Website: home-depot
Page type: customer-info-address
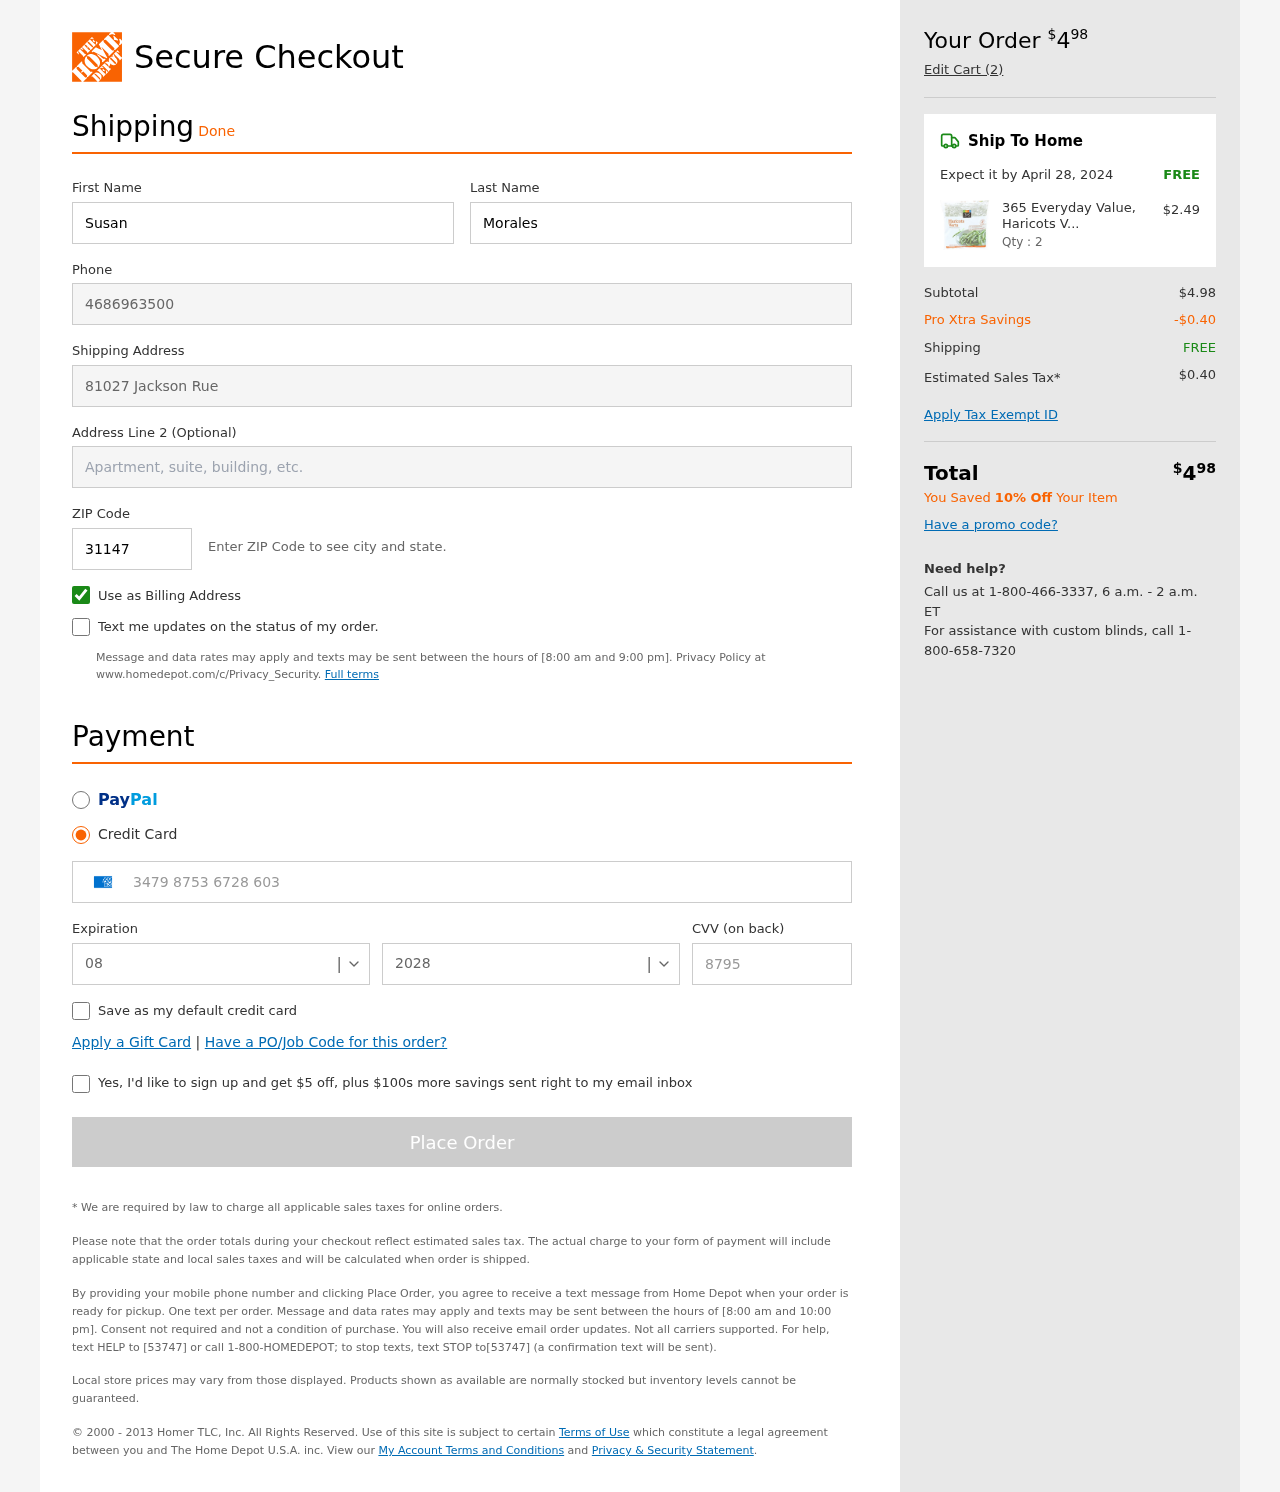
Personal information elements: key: PII_CARD_CVV
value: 8795
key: PII_CARD_EXPIRY_MONTH
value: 08
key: PII_CARD_EXPIRY_YEAR
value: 28
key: PII_CARD_NUMBER
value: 3479 8753 6728 603
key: PII_FIRSTNAME
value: Susan
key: PII_LASTNAME
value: Morales
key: PII_PHONE
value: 4686963500
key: PII_POSTCODE
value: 31147
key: PII_STREET
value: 81027 Jackson Rue
Product elements: key: PRODUCT1_NAME
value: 365 Everyday Value, Haricots Verts (Extra Fine Green Beans), 16 oz, (Frozen)
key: PRODUCT1_PRICE
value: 2.49
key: PRODUCT1_QUANTITY
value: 2
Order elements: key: ORDER_TOTAL
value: $498
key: ORDER_NUM_ITEMS
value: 2
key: ORDER_DELIVERY_DATE
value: April 28, 2024
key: ORDER_SHIPPING_COST
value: FREE
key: ORDER_SUBTOTAL
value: $4.98
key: ORDER_DISCOUNT
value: -$0.40
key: ORDER_SHIPPING_COST2
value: FREE
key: ORDER_TAX
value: $0.40
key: ORDER_TOTAL2
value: $498
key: ORDER_SAVINGS_MESSAGE
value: You Saved 10% Off Your Item